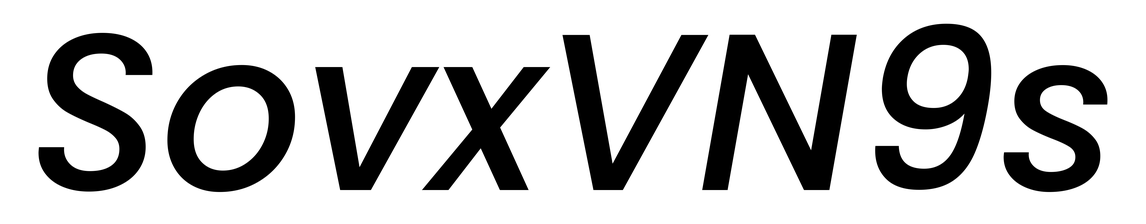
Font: Poppins-MediumItalic